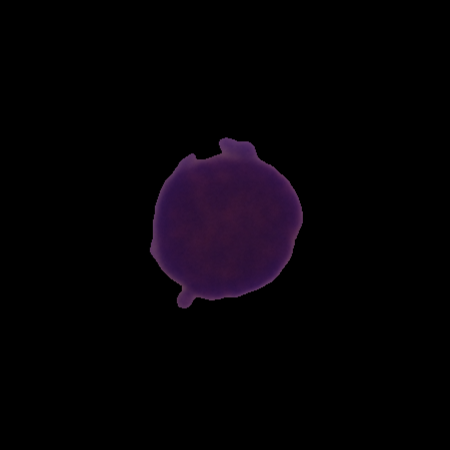
Label: healthy